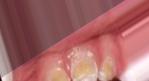
Condition: Caries